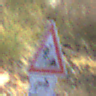
Verkehrszeichen: Arbeitsstelle
Zusatzzeichen unten: RichtungsangabeDurchPfeile5
Umgebung: Outdoor, RoadRail
Tageszeit: MorningAfternoon
Wetter: PartlyCloudy
Licht: Natural
Jahreszeit: NotSpecified
Kontrast: HighContrast